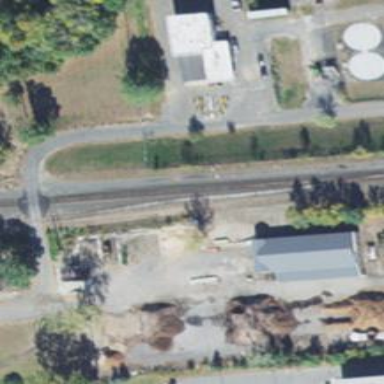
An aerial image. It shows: Rail spur service.